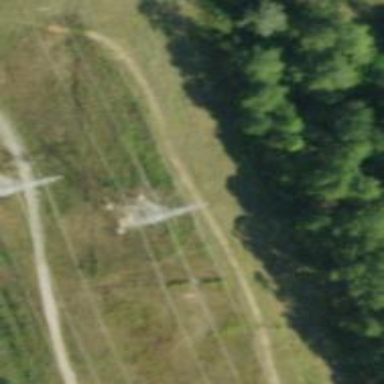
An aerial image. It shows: Lattice structure tower used for power distribution.